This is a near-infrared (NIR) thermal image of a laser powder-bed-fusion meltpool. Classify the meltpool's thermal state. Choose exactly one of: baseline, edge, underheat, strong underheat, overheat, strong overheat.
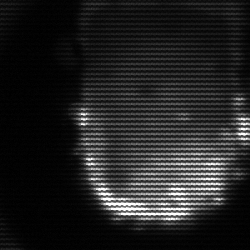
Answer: baseline